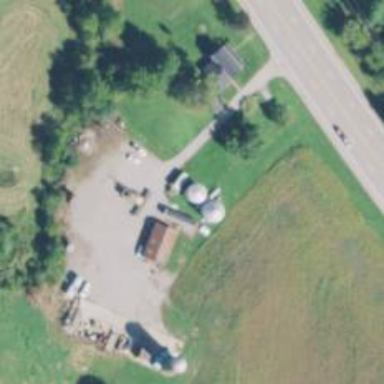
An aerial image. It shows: Silo.